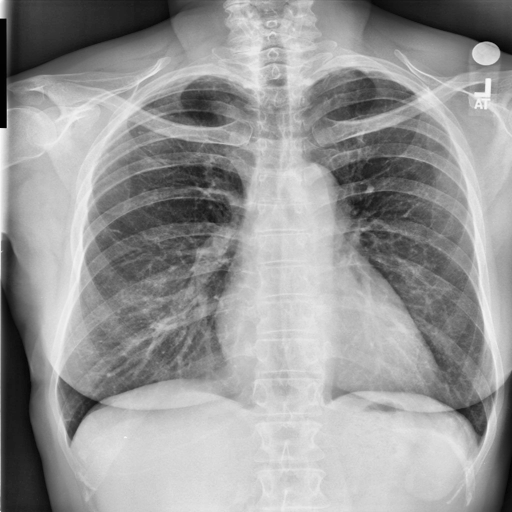
Finding: NORMAL